Interaction volume radius: 5 \u00c5
Interaction volume height: 20 \u00c5
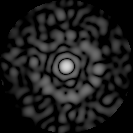
Disorder parameter: 0.8544